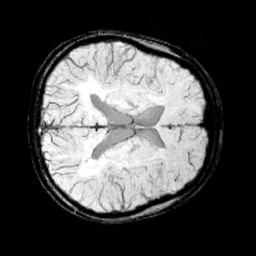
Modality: minIP
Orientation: axial
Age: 13
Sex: female
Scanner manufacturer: siemens
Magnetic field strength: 3 T
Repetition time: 0.027 s
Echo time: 0.02 s